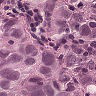
Metastatic tissue present: yes